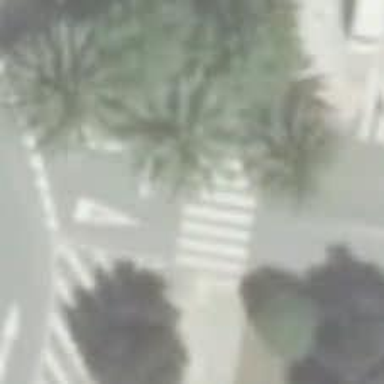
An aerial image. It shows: Marked crossing on cycleway.